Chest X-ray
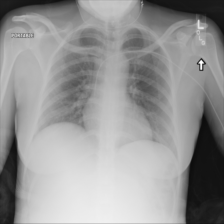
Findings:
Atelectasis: negative
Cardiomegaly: negative
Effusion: negative
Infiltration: negative
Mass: negative
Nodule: negative
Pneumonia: negative
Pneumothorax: negative
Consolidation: negative
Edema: negative
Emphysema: negative
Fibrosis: negative
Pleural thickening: negative
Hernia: negative